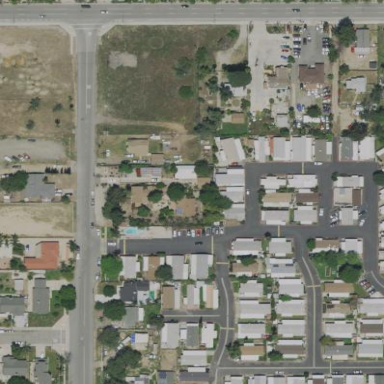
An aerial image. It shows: Residential area designated as trailer park.